RGB frame:
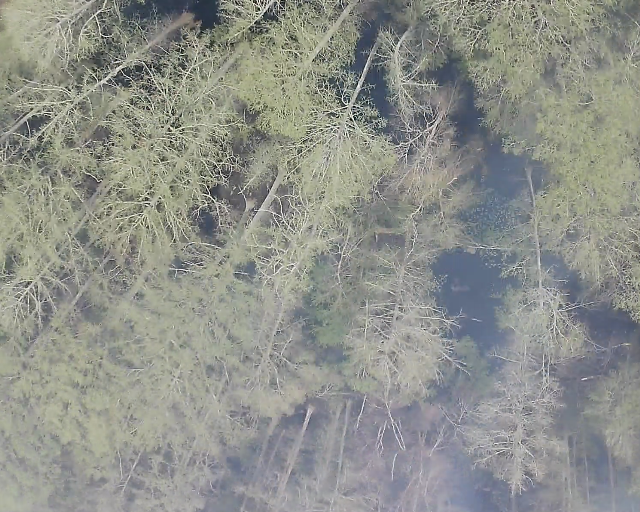
Thermal frame:
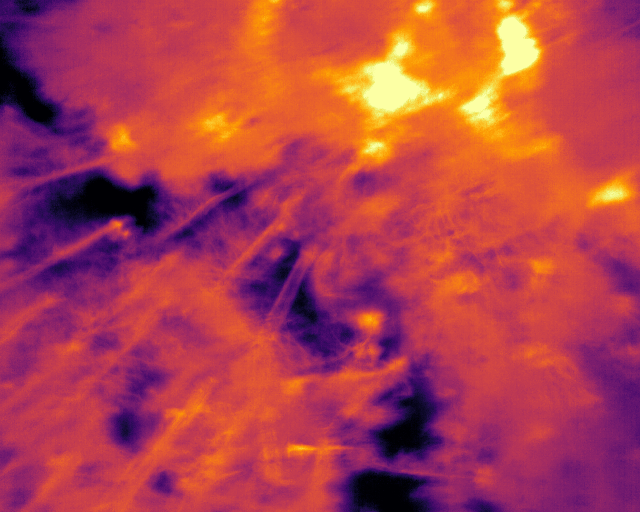
Captured: 2026-02-26 03:44:58
Pixels at or above 80 °C: 0 (fraction of frame: 0)